Question: How can I align text with an image if even if the text is longer than the image?

The words "" are not aligning with the rest of the text right of the image.
'''
<style>
.left { float: left; margin: 0em .5em .5em 0; padding-top:5px; padding-left:5px; }
.right { float: right; margin: 0 0 .5em .5em; }
.text {margin-right: 15px; padding-bottom: 10px; padding-top:5px;}
table, th, td {padding: 0px; border: 4px solid white; background-color:#e5e5e5; height:150px; width: 620px}
</style>
<td><a href="/grief-loss/"><img src="/uploads/2013/07/grief-loss.png" width="99" height="123" class="left"><div class="text"><b>Grief, Loss & End of Life Issues</b></a><br> The loss of a loved one can be life changing. Grief is a difficult and continual journey in which additional support can provide comfort and hope.</div></td>
</tr>
'''
How do I achieve this?
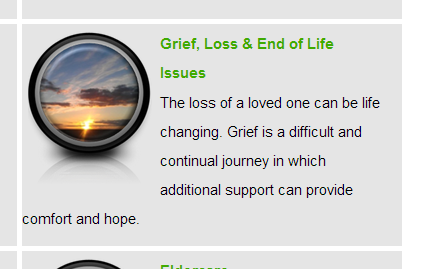
Answer: You could add <URL> property with a value different than 'visible' to the '.text' div element in order to prevent the content from wrapping the floated image.
<URL>
'''
.text {
overflow-x: auto; /* or hidden; */
/* overflow property would create a new block formatting context */
/* https://developer.mozilla.org/en-US/docs/CSS/block_formatting_context */
}
'''
---
Or 'float' the '.text' element to left as well as the image <URL>
---
Alternatively, you could set a left 'margin' 'width' to the '.text' element:
'''
.text {
margin-right: 15px;
padding-bottom: 10px;
padding-top:5px;
margin-left: 110px; /* <-- Added margin */
}
'''
<URL>.